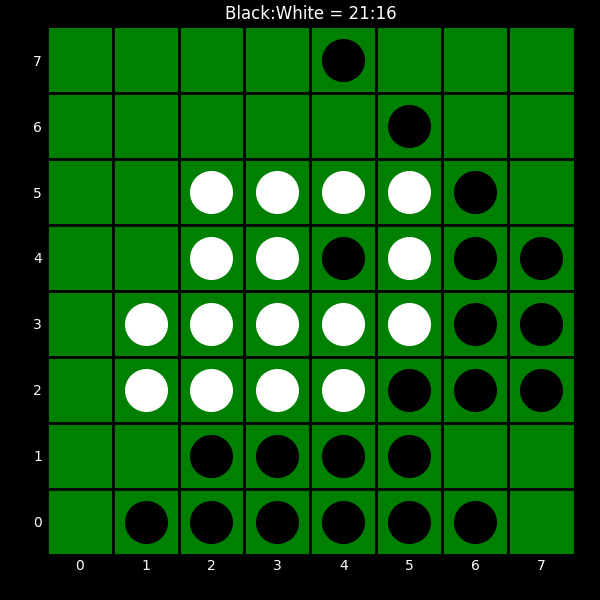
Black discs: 21
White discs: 16